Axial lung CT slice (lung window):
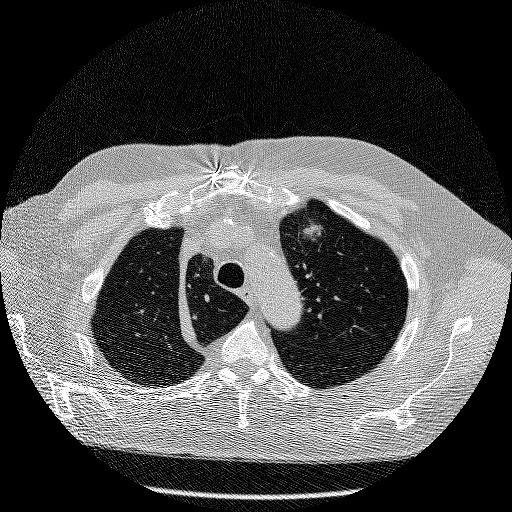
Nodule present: no